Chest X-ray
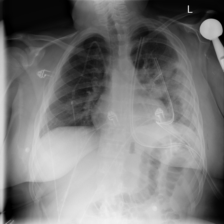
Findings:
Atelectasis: negative
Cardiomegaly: negative
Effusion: negative
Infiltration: negative
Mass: negative
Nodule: negative
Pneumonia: negative
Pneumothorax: negative
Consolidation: negative
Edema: negative
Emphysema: negative
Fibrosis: negative
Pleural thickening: negative
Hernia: negative